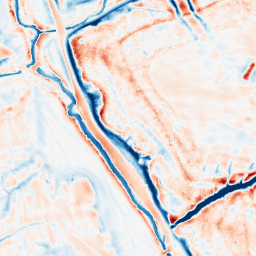
Category: edge_preserving
Decomposition family: bilateral
Decomposition parameters: d: 21
sigma_color: 100
sigma_space: 75
Upsampling method: bicubic
Upsampling parameters: scale: 8
Upsampling scale: 8